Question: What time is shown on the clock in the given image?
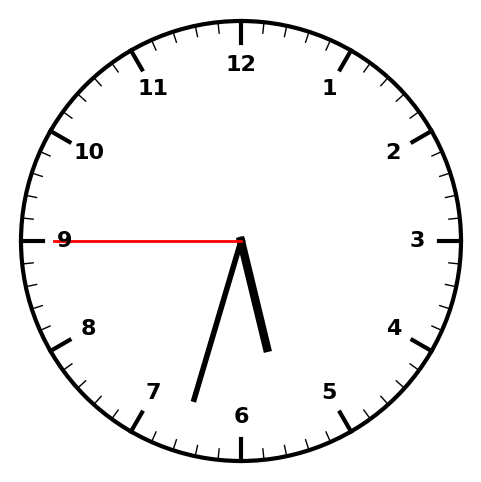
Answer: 05:32:45